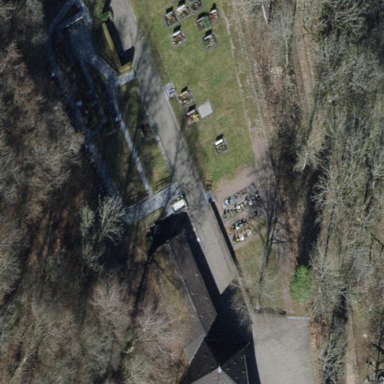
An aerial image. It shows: Cemetery.